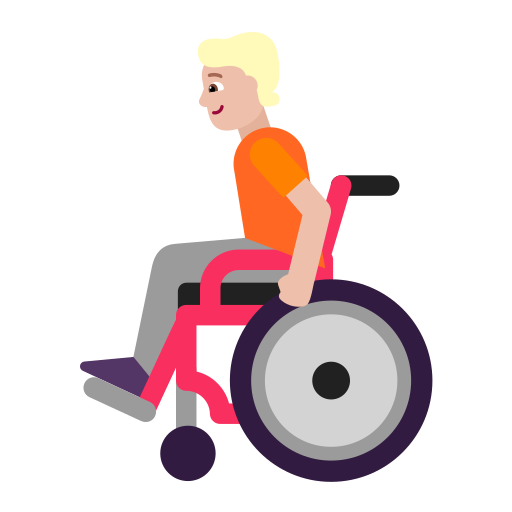
person in manual wheelchair flat  light